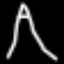
Label: The Eiffel Tower